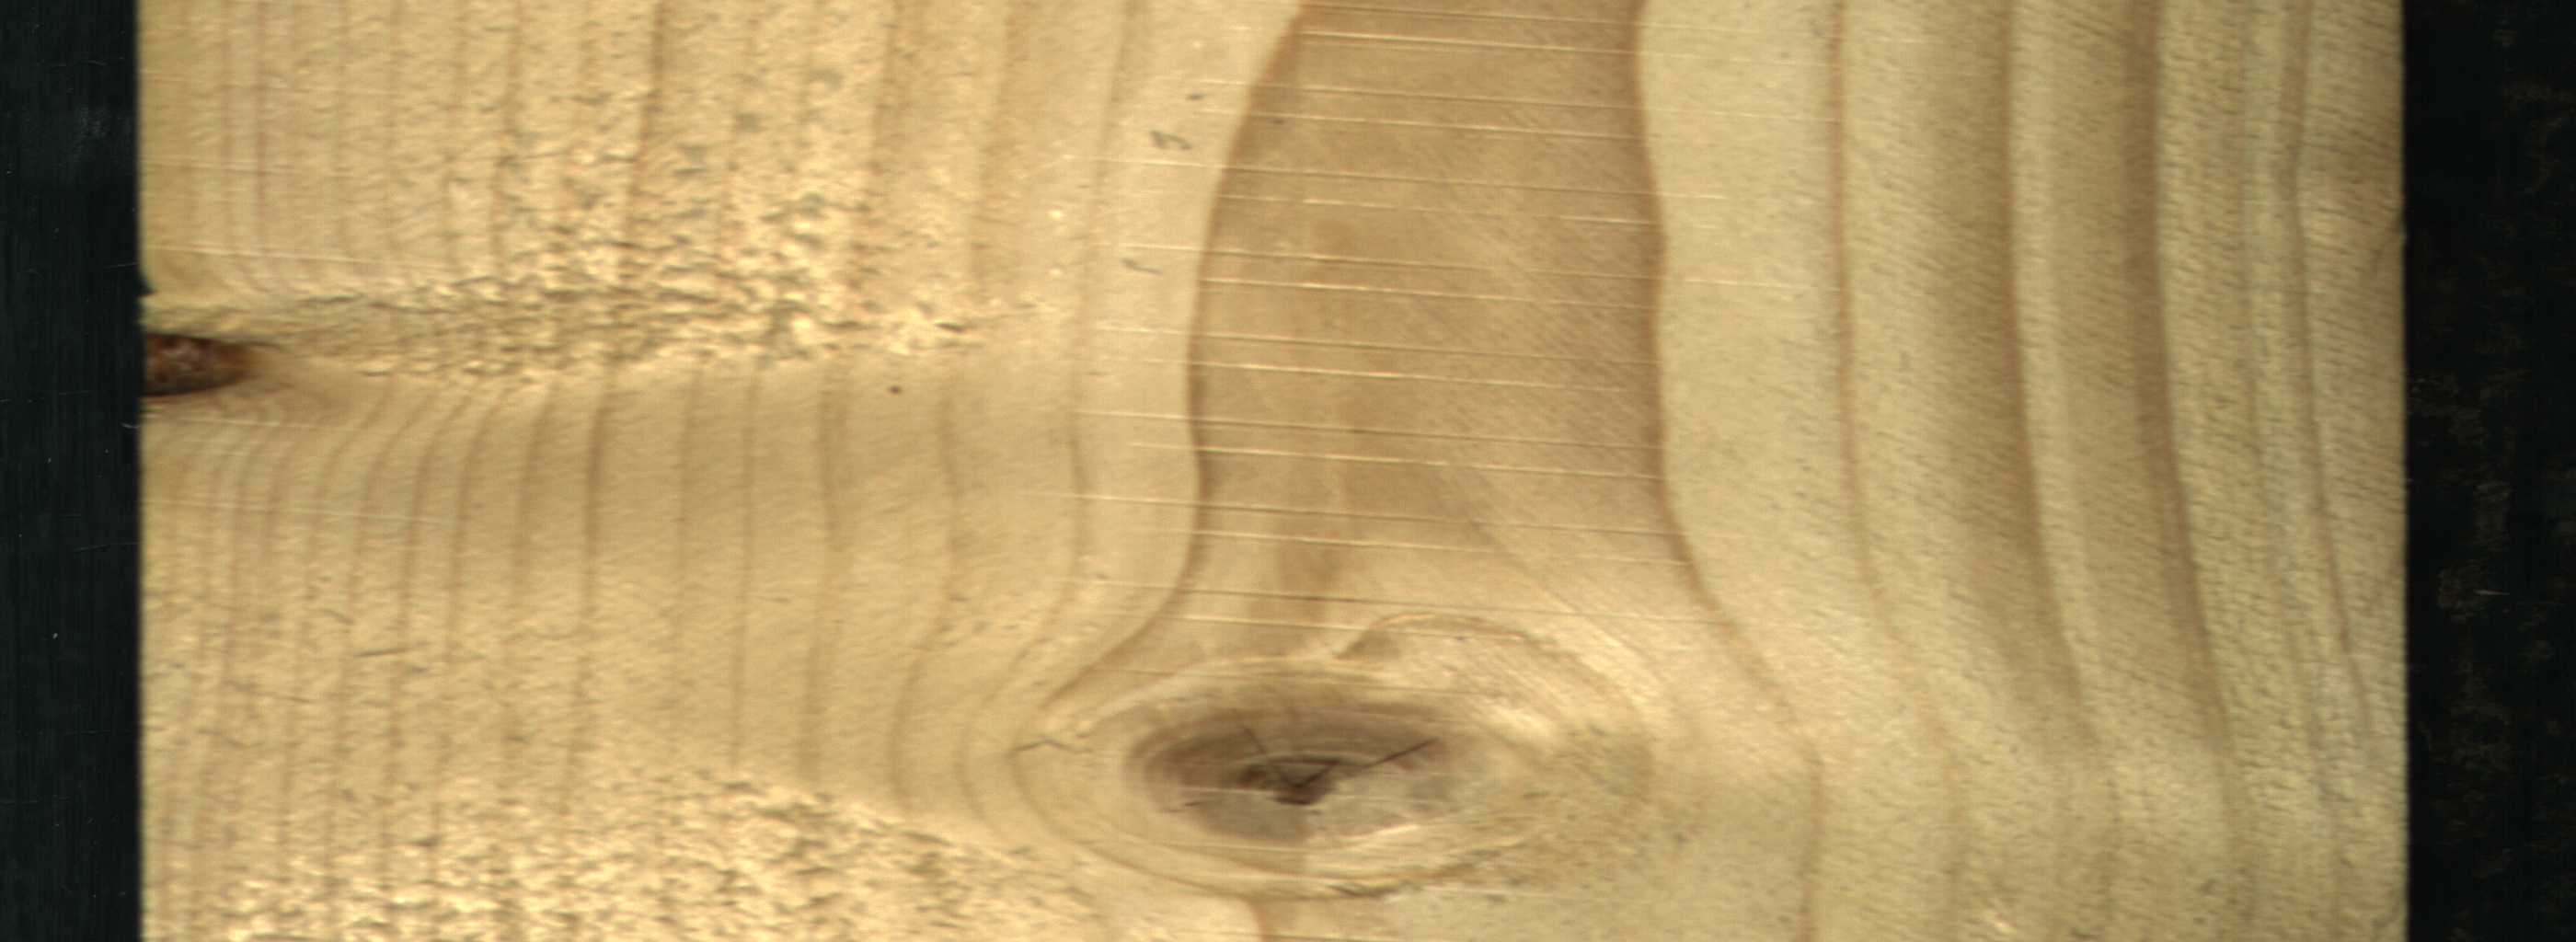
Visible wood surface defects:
Knot_missing
Live_Knot